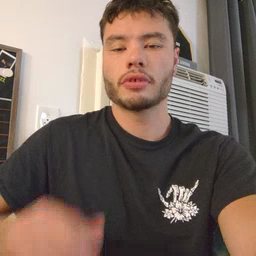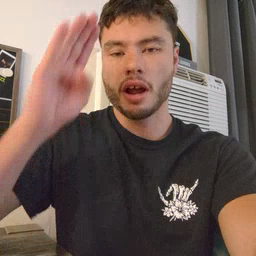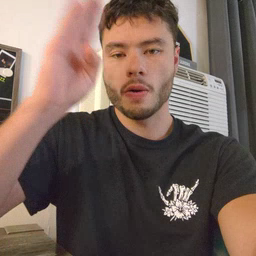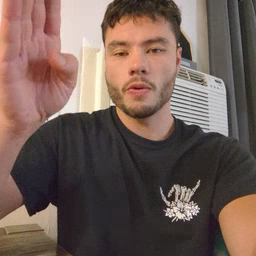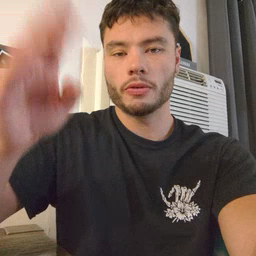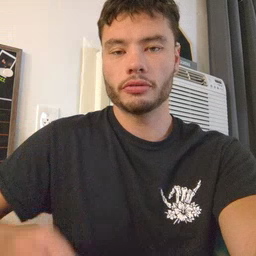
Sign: hello